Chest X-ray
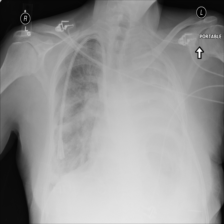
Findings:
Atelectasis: negative
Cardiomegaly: negative
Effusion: negative
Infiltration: negative
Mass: negative
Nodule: negative
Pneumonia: negative
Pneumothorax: negative
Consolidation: negative
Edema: negative
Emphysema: negative
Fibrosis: negative
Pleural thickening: negative
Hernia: negative